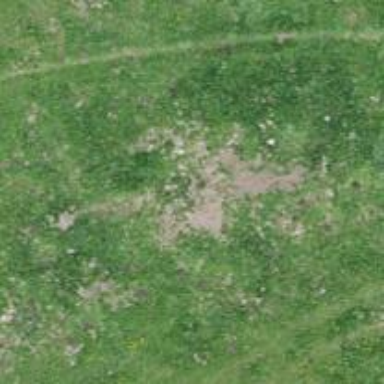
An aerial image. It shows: Grassy path.